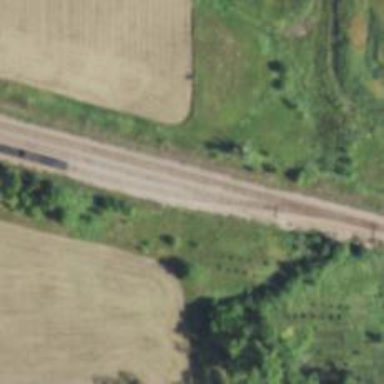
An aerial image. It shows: Railway siding with rails.